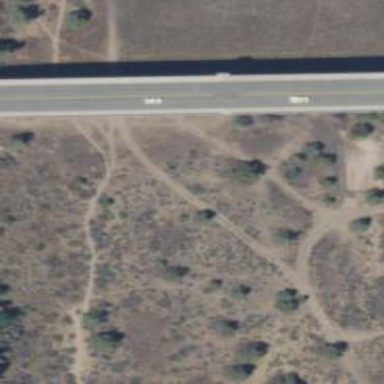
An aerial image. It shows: Path.